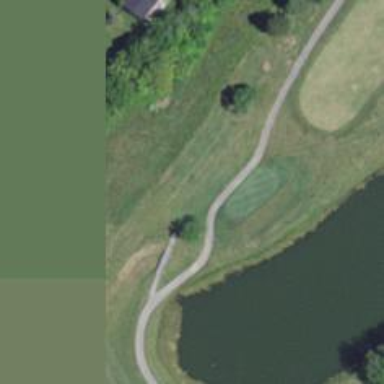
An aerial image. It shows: Service road used as golf cart path.